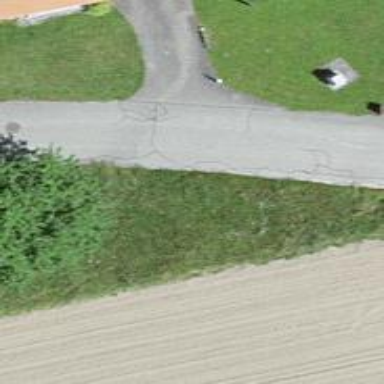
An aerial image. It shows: Unclassified road.